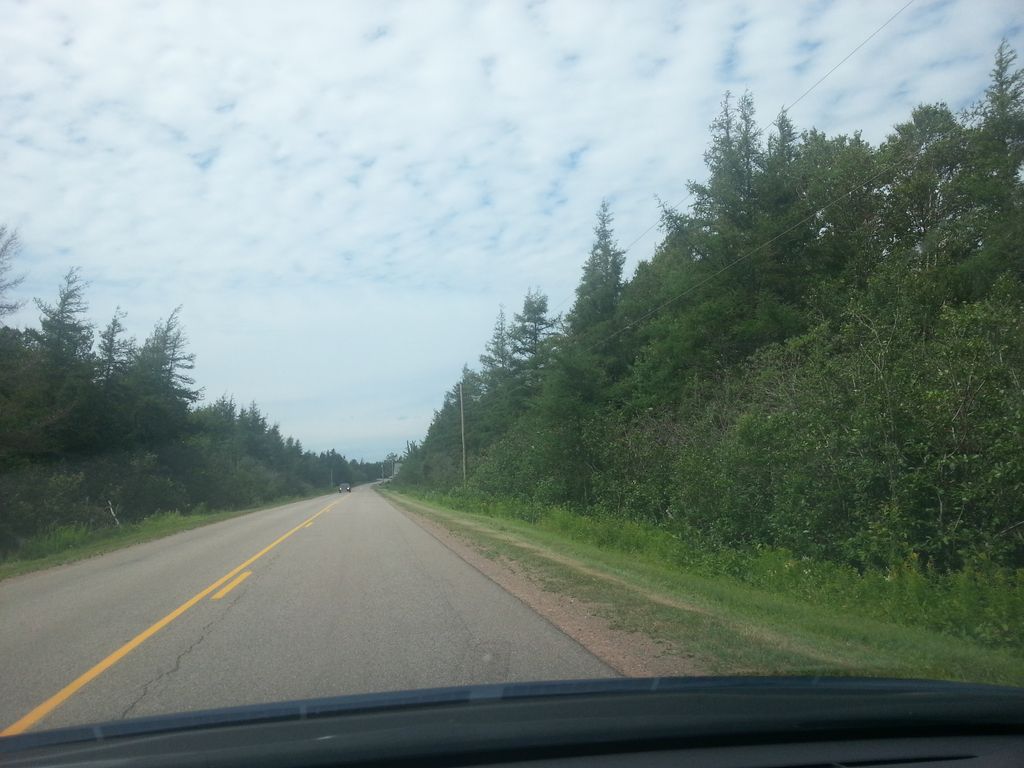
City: charlottetown